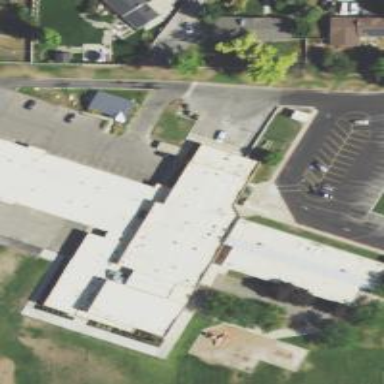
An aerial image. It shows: School building.